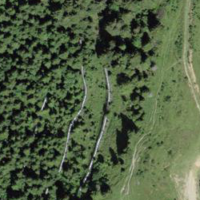
EUNIS habitat code: 44
Species observed at this site:
Gentianella campestris
Alnus alnobetula